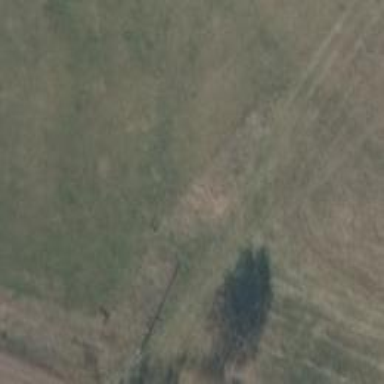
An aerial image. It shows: Grass track with Grade 4 tracktype.